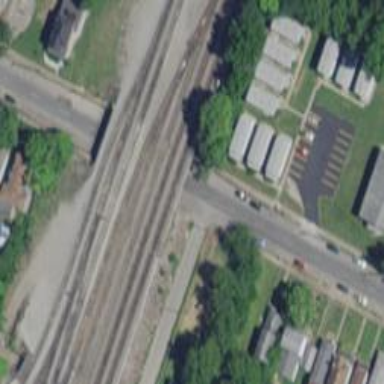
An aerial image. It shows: Railway bridge leading to rail yard.